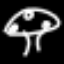
Label: mushroom